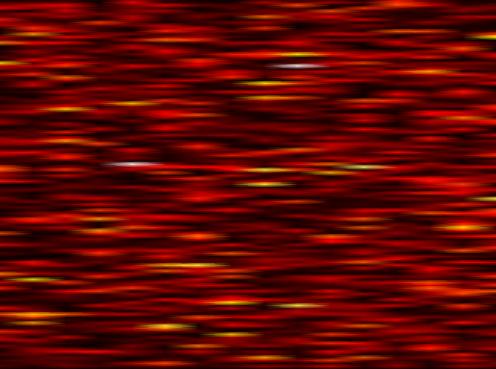
Label: FBMC